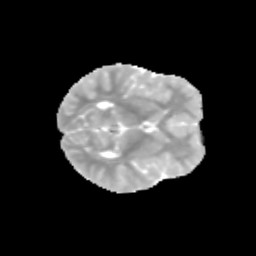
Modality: MD
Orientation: axial
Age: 9
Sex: female
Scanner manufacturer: siemens
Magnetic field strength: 3 T
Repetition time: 3.8 s
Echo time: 0.07 s